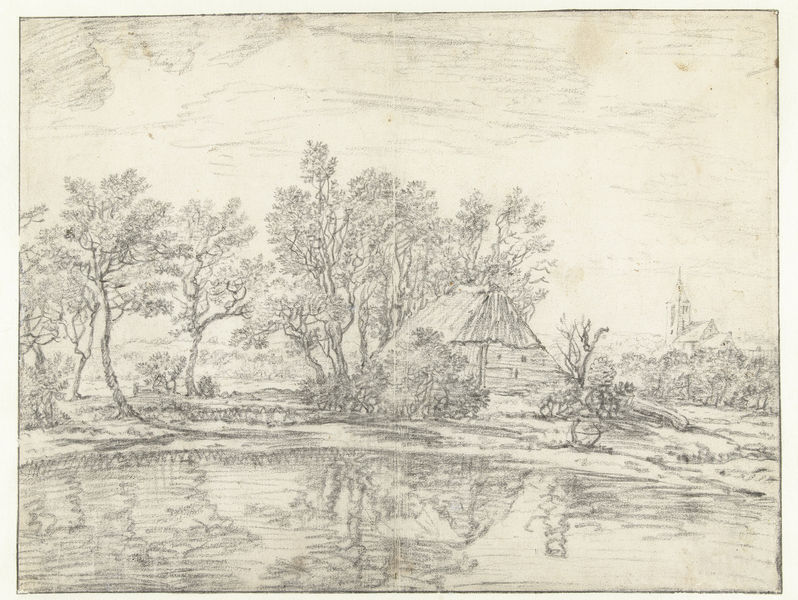
Titel: Landschap met boerderij bij water
Künstler: Willem von Bemmel
Standort: Amsterdam
Institution: Rijksmuseum
Schlagwörter: baum, himmel, wasser, bäume, landschaft, see, teich, zeichnung, dach, gebäude, haus, rembrandt, felder, spiegelung, kirche, draußen, schwarzweiß, bleistift